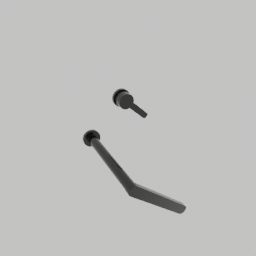
Label: appliances